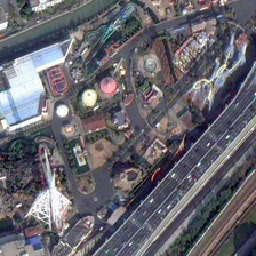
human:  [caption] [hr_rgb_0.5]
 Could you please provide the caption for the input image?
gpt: There is a big park nearby.

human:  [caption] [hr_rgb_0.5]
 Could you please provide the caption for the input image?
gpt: There's a big park by the big road.

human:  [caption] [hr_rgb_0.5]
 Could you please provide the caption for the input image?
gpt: There is a big park beside the wide road.

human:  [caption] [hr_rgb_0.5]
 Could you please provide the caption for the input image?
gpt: There is a big park by the wide road.

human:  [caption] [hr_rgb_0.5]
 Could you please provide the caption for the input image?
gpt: There's a big park next to the road.